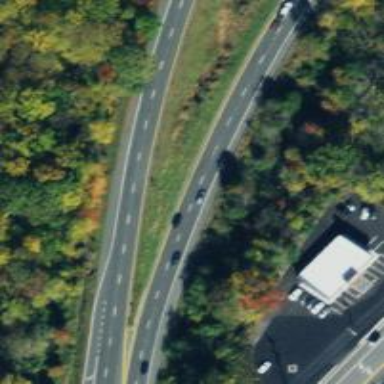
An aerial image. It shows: Asphalt trunk highway which is also expressway.